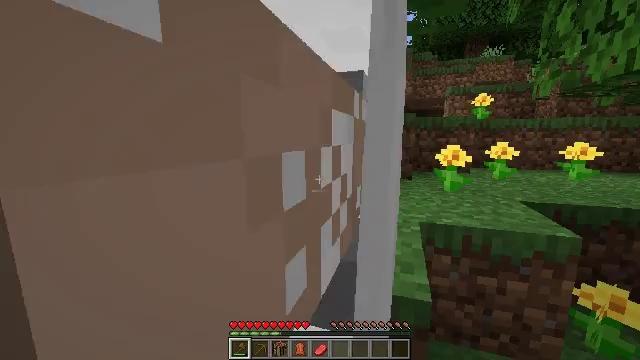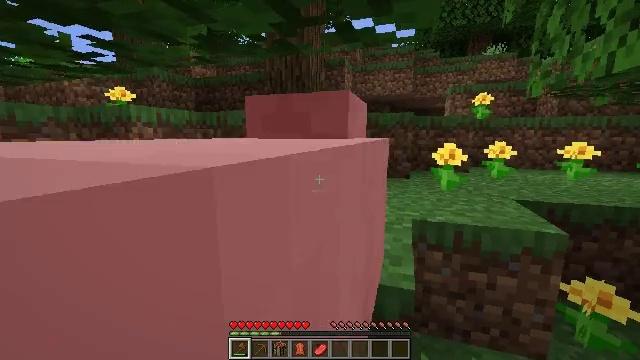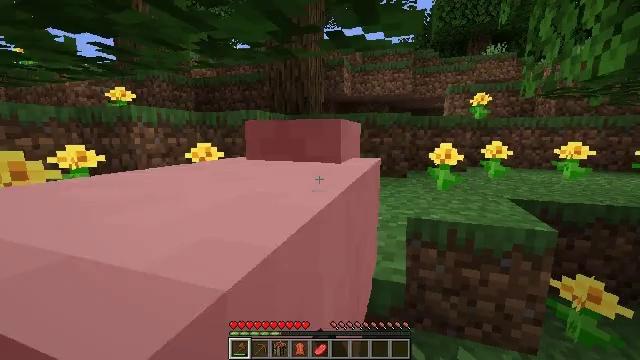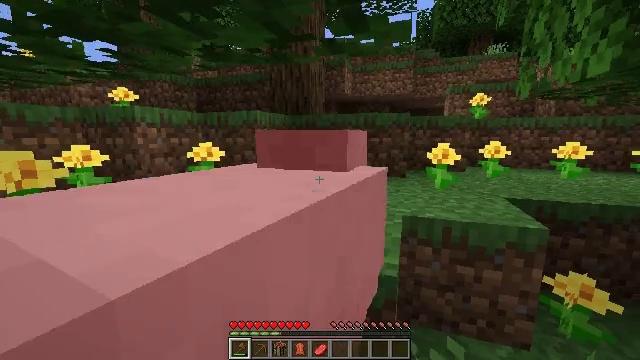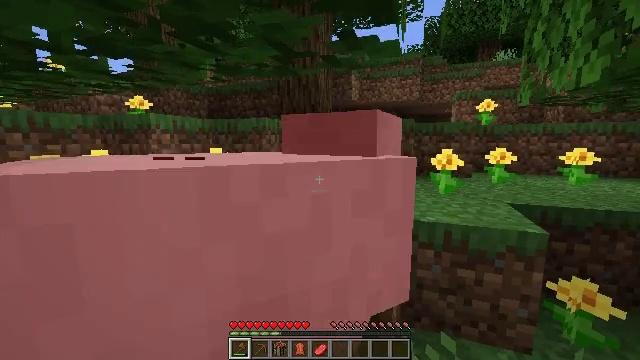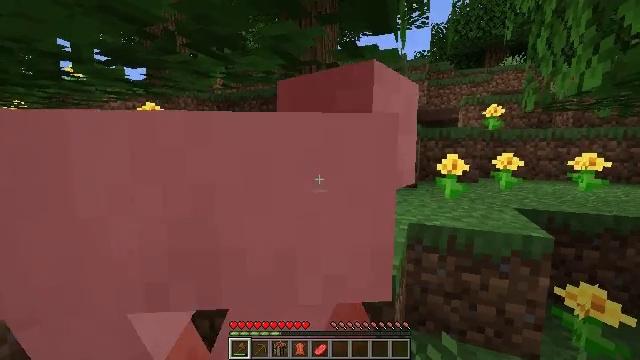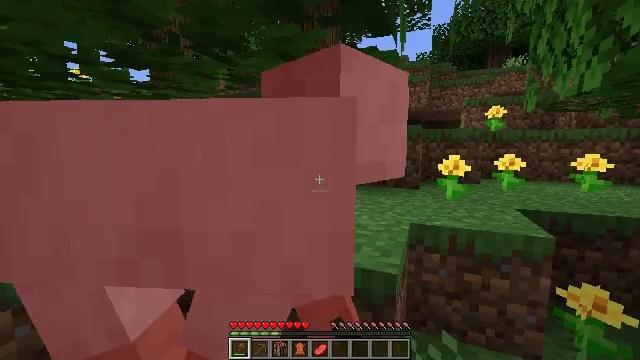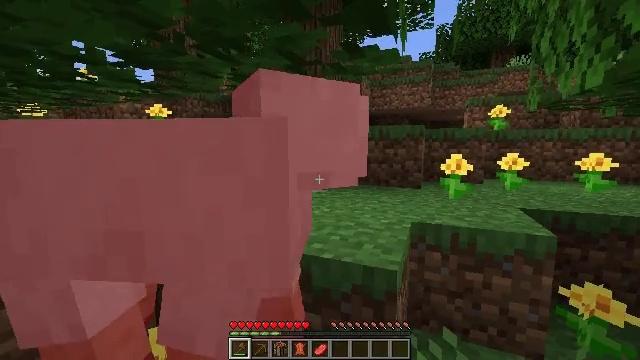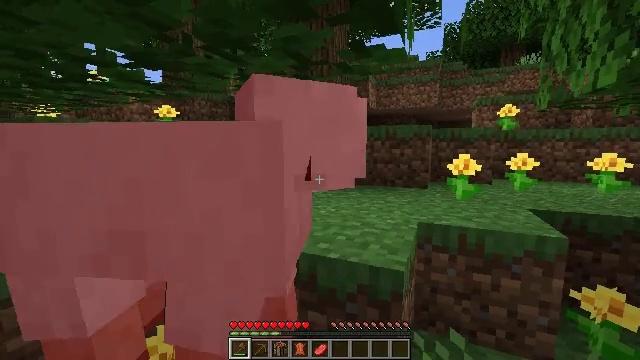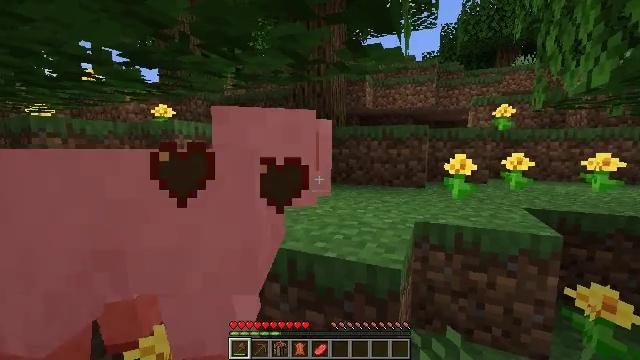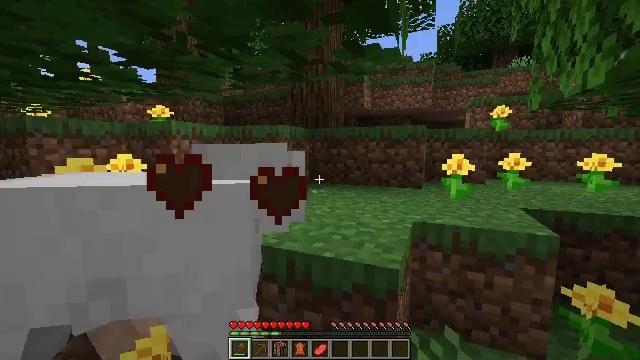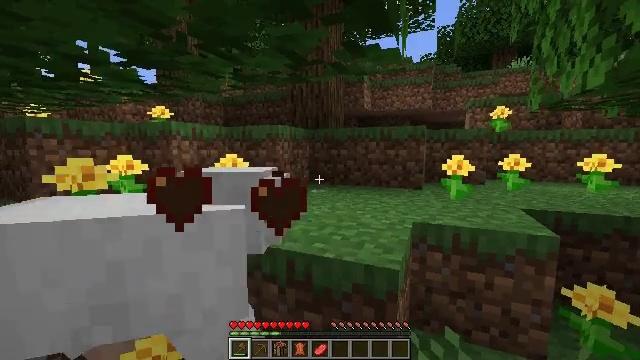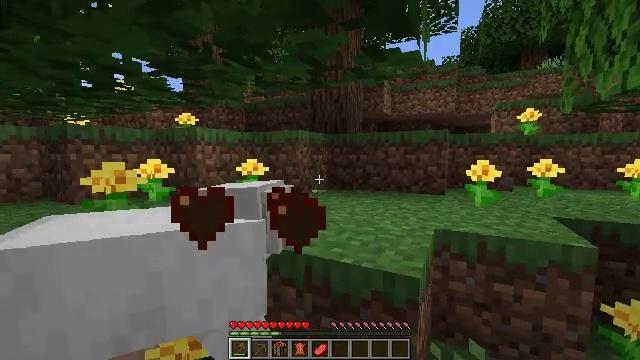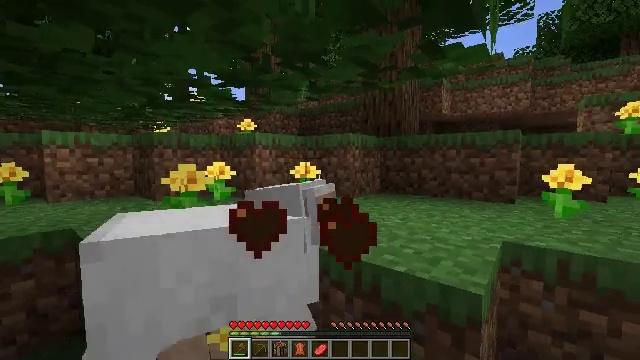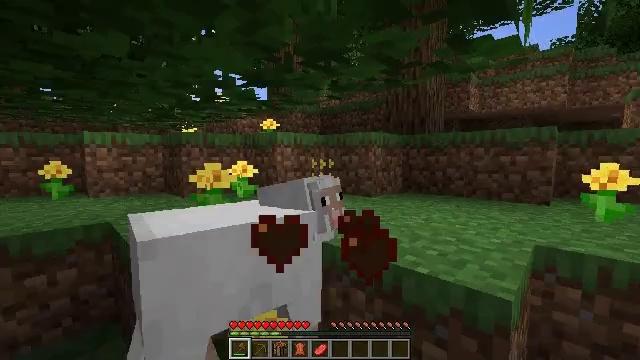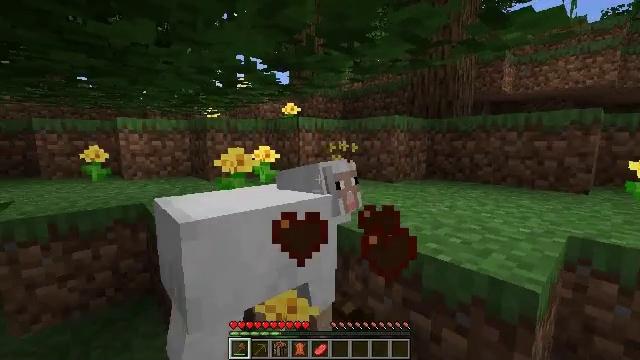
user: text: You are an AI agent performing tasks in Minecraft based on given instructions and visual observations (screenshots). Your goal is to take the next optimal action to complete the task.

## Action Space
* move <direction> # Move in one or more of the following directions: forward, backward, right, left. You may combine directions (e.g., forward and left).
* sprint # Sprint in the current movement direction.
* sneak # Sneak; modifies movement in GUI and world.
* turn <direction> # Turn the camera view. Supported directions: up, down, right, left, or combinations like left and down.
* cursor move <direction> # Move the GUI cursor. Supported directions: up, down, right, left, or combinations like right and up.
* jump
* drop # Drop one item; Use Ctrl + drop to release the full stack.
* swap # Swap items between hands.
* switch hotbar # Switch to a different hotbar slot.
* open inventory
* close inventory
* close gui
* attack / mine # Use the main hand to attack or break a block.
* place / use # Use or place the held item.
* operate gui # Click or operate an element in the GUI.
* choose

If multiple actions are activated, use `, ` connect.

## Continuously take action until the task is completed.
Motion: motion action
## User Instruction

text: Mine the dandelion from the ground.
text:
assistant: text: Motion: attack / mine
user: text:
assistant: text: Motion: attack / mine
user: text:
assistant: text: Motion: attack / mine
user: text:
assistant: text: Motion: turn left and up
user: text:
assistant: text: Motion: turn left and up, attack / mine
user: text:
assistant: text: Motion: attack / mine
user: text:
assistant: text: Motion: attack / mine
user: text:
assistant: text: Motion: turn left, attack / mine
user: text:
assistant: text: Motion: attack / mine
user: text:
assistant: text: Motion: attack / mine
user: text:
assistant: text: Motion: attack / mine
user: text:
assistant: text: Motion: turn left and up
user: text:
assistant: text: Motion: turn left
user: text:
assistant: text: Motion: turn left, attack / mine
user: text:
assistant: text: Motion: turn left and down, attack / mine
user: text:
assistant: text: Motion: turn left and down, attack / mine
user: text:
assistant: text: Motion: turn left and down
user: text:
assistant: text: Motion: turn down, attack / mine
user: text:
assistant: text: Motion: attack / mine